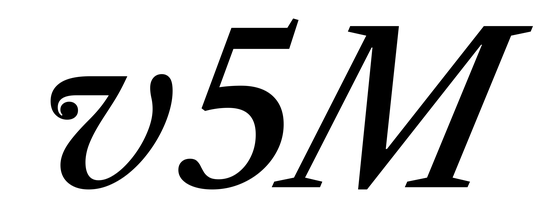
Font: LibreCaslonText-Italic_Medium_Italic